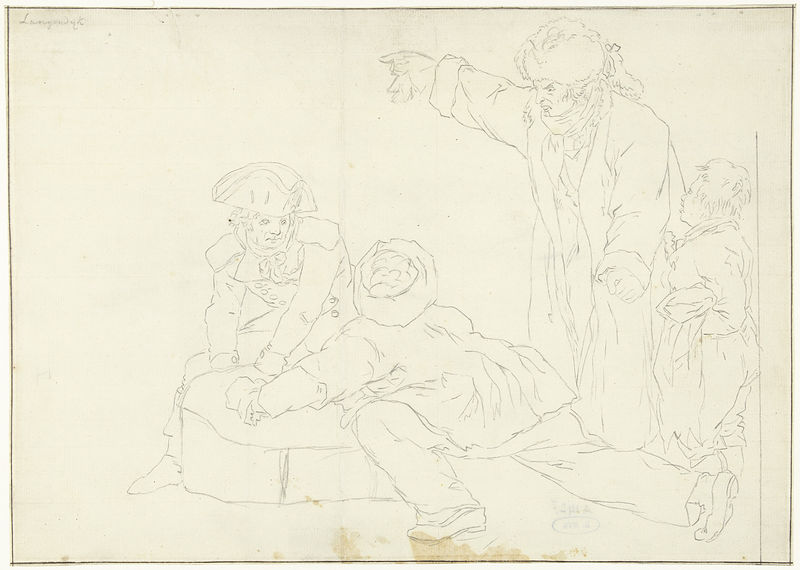
Titel: Het vertrek van Willem V naar Engeland, 17 januari 1795
Künstler: Dirk Langendijk
Standort: Amsterdam
Institution: Rijksmuseum
Schlagwörter: gemälde, kampf, hut, zeichnung, französisch, hat, men, military, people, soldier, soldiers, arm, face, figures, hair, nose, woman, servant, radierung, napoleon, hand, man, rock, sea, water, child, eyes, feet, uniform, winter, drawing, coat, fur, mouth, buttons, coats, hats, sketch, french, cravat, jacket, leaning, wegweiser, history, ink, draft, pants, shoe, shoes, study, pencil, cloth, finger, cold, pointing, father, anger, angry, help, soilders, russian, point, leg, wig, servants, game, pushing, turbans, punishment, laying, obedience, stain, tricorn, fur hat, pirate, collars, jackets, go, commander, jury, napolean, criminal, command, tricorner, execute, go!, prostate, ordering, british soldier